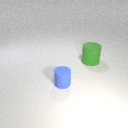
small blue rubber cylinder in front of large green rubber cylinder